Question: I have made a 2 buttons on the same line . The second is a collapsible button which adds a row of 2 more buttons to the view . All this works fine .
However the newly collapsed row of buttons is aligned with the second button . I would like it to re-allign it in the newly collapsed line . How is that possible?
'''
<div class="span5 offset4">
<button class="btn-primary btn-large btn-bank" type="button"
style="width: 100%;">Big Button </button>
</div>
<div id="collapsabilebutton">
<a href="#show" data-toggle="collapse"><button
class="btn btn-large">
Button just next to Big button . Click it to expand a new row of buttons .
</button></a>
</div>
<div id="show" class="collapse">
<button class="btn btn-small">hi</button>
<button class="btn btn-small">hi</button>
</div>
'''
My need : I dont want the new row to be left alligned with the small button above it . In fact i want it to be alligned with the Big button instead .
Any ideas ?
Bootstrap version 2.3
Added Image since its tough to re-create the fiddle exactly.
I want to place the 'Hi' button not exactly below the 'Click Me' button but allign it with the 'Big Button' .
'''
**EDIT 3 ( Answer )**
'''
The solution was pretty simple in fact . The collapsible buttons should be placed within the div tags of the parent to which the alignments must be made ! Hence changed the code to the following and it works :
'''
<div class="row">
<div class="span5 offset4">
<button class="btn-primary btn-large btn-primary" type="button"
style="width: 100%;">Large Button</button>
<div id="show" class="collapse">
<button class="btn btn-small">hi</button>
<button class="btn btn-small">hi</button>
</div>
</div>
<div id="collapsabilebutton">
<a href="#show" data-toggle="collapse"><button
class="btn btn-large">Click</button></a>
</div>
</div>
'''
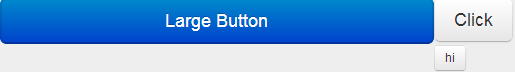
Answer: Ok, I am trying not to affect your current code too much, so I just added one css modification:
'''
div#show {
width: 100%;
}
'''
jsfiddle: <URL>